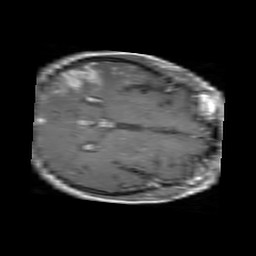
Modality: T1w
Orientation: axial
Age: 48
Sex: female
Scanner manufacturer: philips
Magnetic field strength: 3 T
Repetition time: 0.5924 s
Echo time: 0.01 s